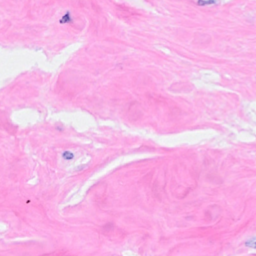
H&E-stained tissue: Breast